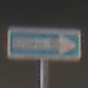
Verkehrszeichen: EinbahnstrasseRechtsweisend
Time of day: Night
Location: Outdoor (Urban)
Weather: PartlyCloudy
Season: NotSpecified
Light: Artificial